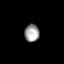
Tissue: prostate
Cell type: T cells
Senescence score: 0.1208
Nuclear area (px): 254
Mean DAPI intensity: 157.193